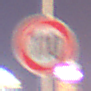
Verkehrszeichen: Geschwindigkeit110
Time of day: Night
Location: Outdoor (Urban)
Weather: PartlyCloudy
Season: NotSpecified
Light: Natural